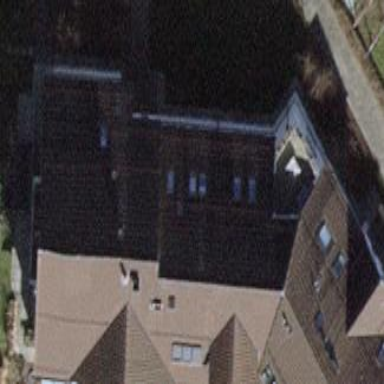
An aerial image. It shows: Building with tile roof.